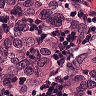
Metastatic tissue present: yes